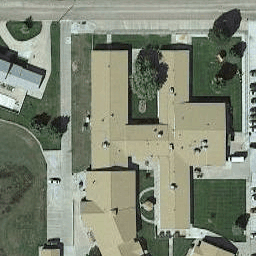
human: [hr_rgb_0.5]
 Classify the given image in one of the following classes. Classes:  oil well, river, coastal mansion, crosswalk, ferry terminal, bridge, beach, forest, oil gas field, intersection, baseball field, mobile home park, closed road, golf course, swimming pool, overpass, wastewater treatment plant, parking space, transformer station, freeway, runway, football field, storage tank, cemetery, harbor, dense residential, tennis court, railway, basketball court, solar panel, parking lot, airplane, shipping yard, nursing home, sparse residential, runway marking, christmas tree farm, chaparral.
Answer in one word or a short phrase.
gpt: nursing home